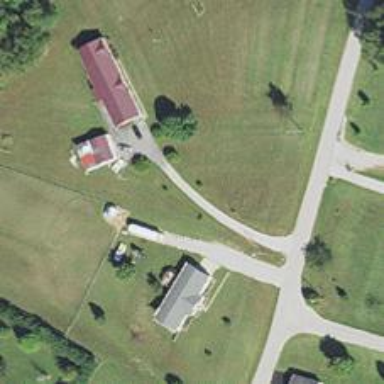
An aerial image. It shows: Driveway leading to service road.